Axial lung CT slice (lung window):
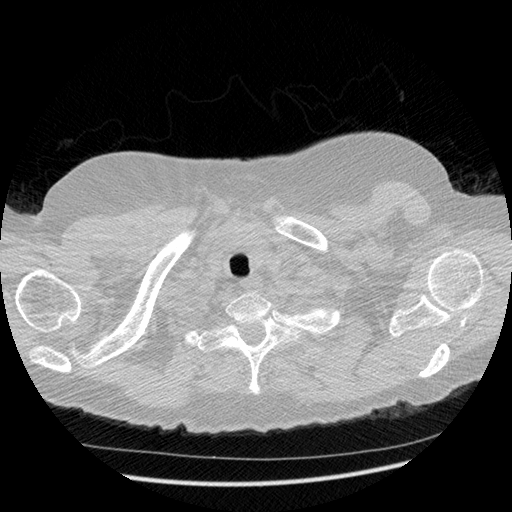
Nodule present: no